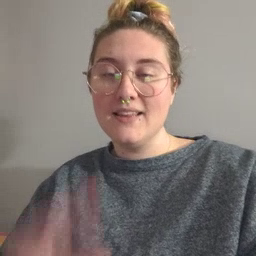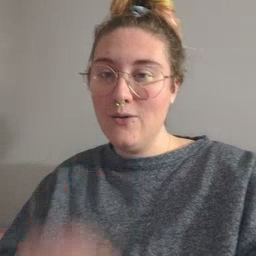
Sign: clown